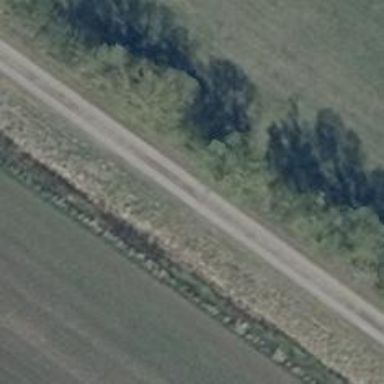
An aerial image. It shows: Unclassified road with asphalt surface.